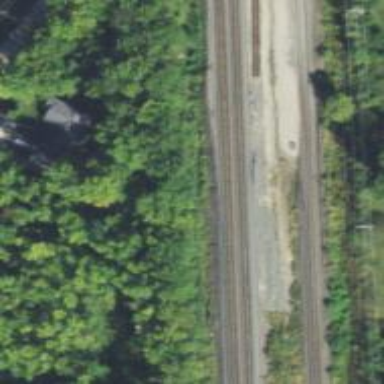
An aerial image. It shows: Railway track.